Question: I've created a button with background look as shown at picture below.
Device on left emulator right.

The device is Samsung Galaxy SIII
Emulator is Nexus 5
Button code :
This is the XML code of the button
'''
<Button
android:id="@+id/button_main_start"
android:text="@string/button_Start"
android:textSize="30sp"
android:layout_width="270dp"
android:layout_height="60dp"
android:theme="@style/buttonTheme"
android:textAllCaps="false"
android:gravity="center_horizontal" />
<style name="buttonTheme" parent="android:style/Theme.NoTitleBar">
<item name="android:buttonStyle">@style/button</item>
</style>
<style name="button" parent="android:Widget.Button">
<item name="android:gravity">center_vertical|center_horizontal</item>
<item name="android:textColor">#FFFFFFFF</item>
<item name="android:shadowColor">#FF000000</item>
<item name="android:shadowDx">0</item>
<item name="android:shadowDy">-1</item>
<item name="android:shadowRadius">0.2</item>
<item name="android:textSize">16sp</item>
<item name="android:textStyle">bold</item>
<item name="android:background">@drawable/button</item>
<item name="android:focusable">true</item>
<item name="android:clickable">true</item>
</style>
<?xml version="1.0" encoding="utf-8"?>
<shape xmlns:android="http://schemas.android.com/apk/res/android" android:shape="rectangle">
<gradient
android:startColor="#00CCFF"
android:centerColor="#0000CC"
android:endColor="#00CCFF"
android:angle="90"/>
<padding android:left="7dp"
android:top="7dp"
android:right="7dp"
android:bottom="7dp" />
<stroke
android:width="2dip"
android:color="#FFFFFF" />
<corners android:radius= "8.0dp" />
</shape>
'''
New to Mobile development so tell me if more information is needed.
MY SOULUTION:
Not sure if this is the proper solution but I put "android:theme="@style/buttonTheme" in the manifest.xml and it worked out.
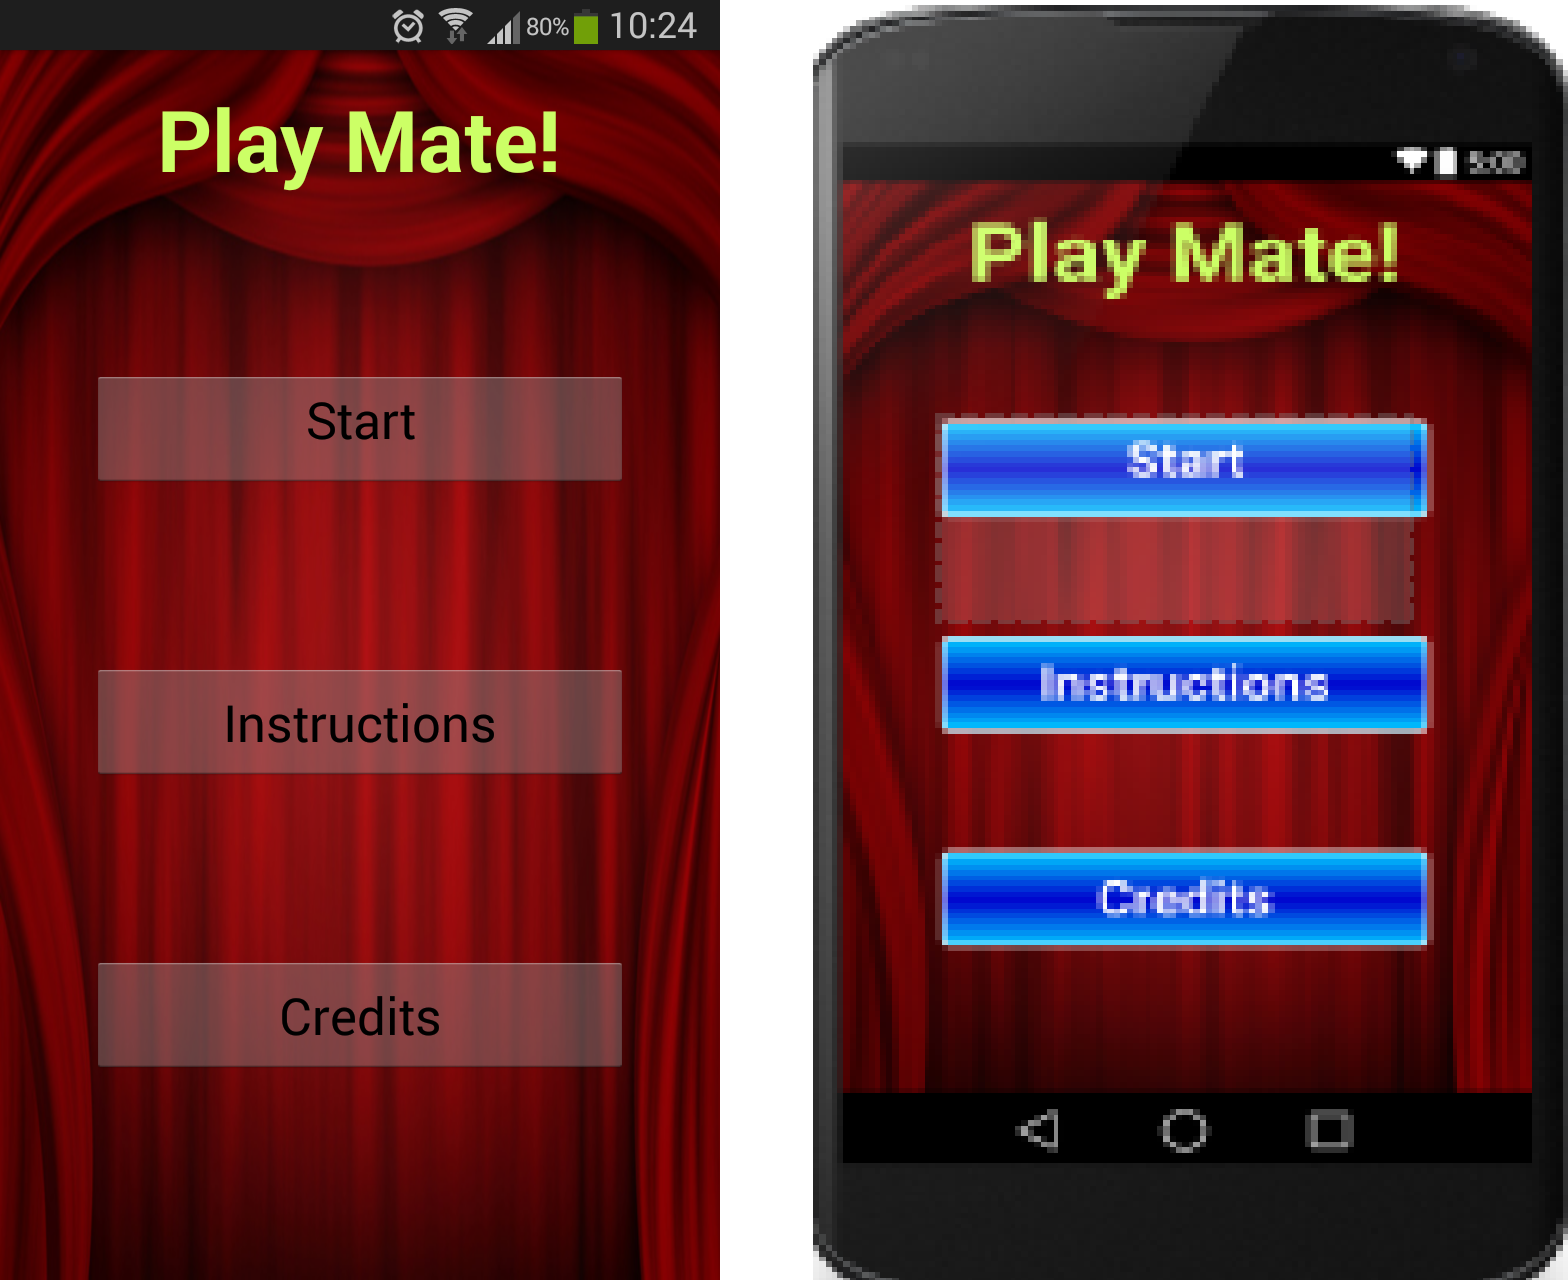
Answer: You should check your layouts, you must have different layouts for different devices. Similarly check your styles, for different versions.
Update:
To test remove button theme and add android:background="@drawable/button"